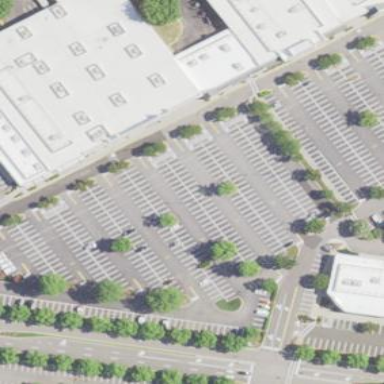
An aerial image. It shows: Parking area with surface.